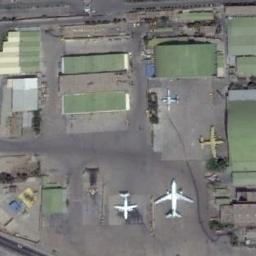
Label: airplane